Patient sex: M
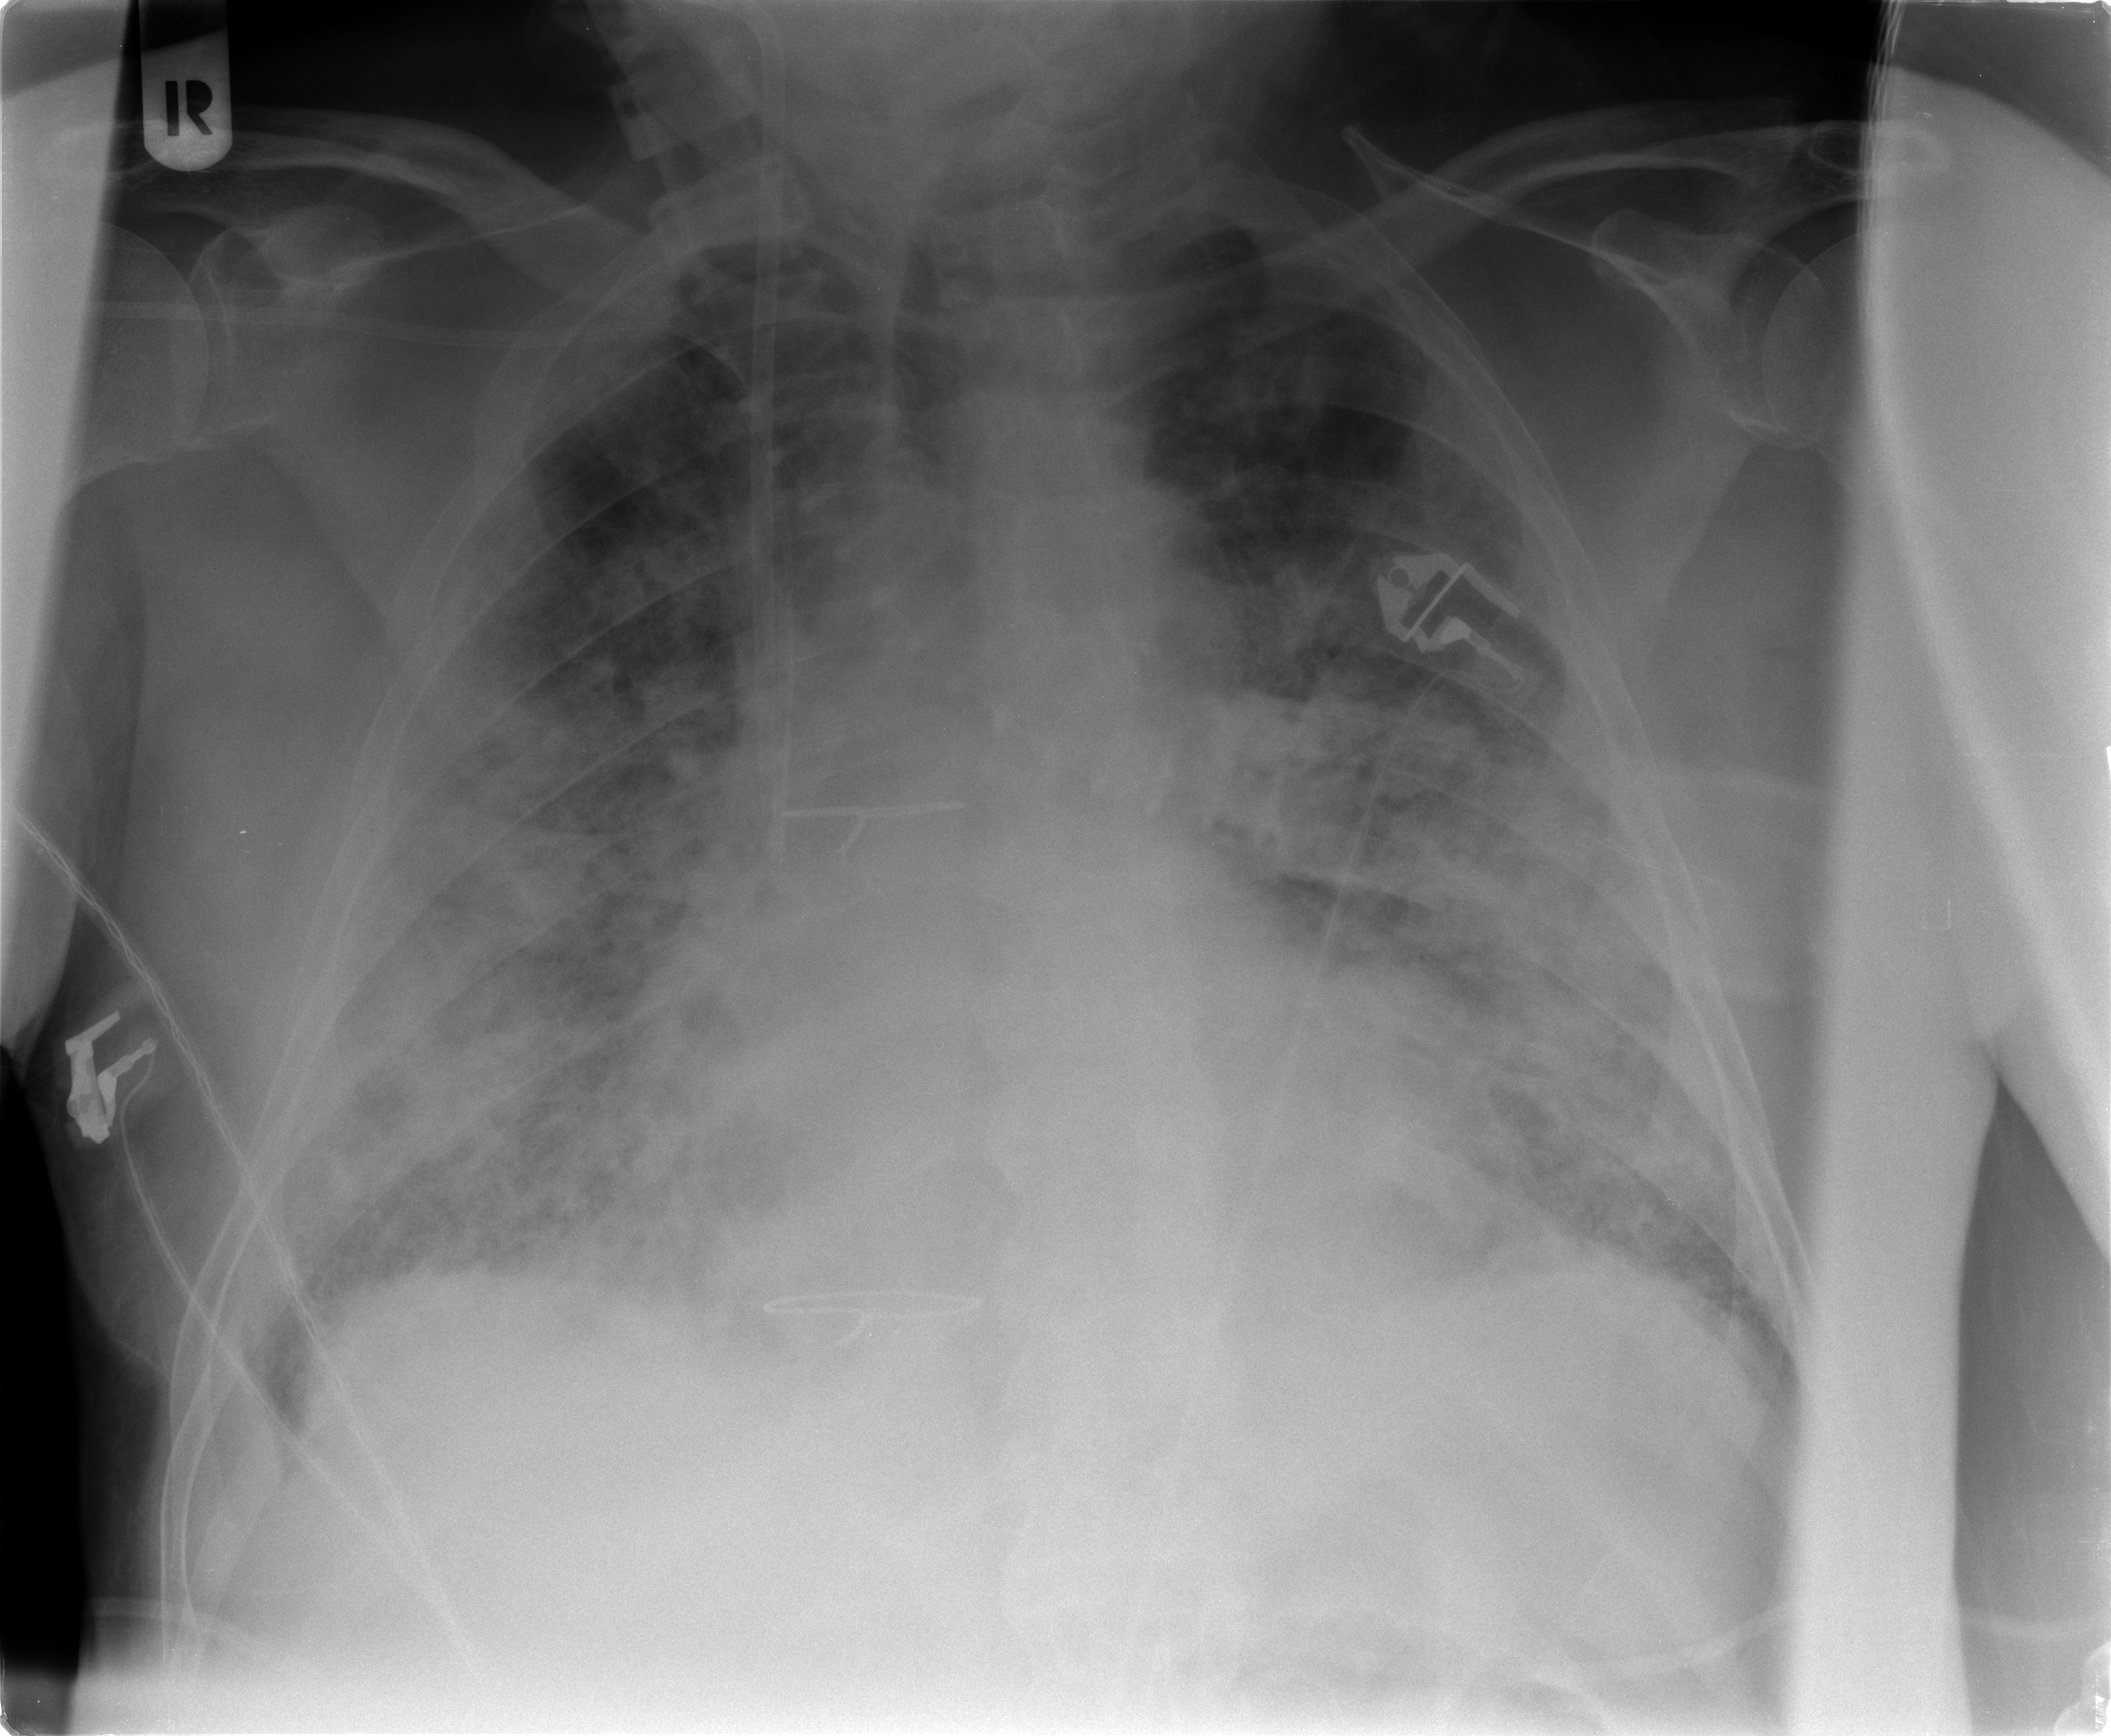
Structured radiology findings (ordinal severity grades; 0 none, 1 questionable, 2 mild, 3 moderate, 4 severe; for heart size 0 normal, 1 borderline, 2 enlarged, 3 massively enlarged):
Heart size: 1
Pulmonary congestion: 3
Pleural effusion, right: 1
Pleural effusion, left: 1
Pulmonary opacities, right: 4
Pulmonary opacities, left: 4
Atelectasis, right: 3
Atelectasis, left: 3